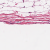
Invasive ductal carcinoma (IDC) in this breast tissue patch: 0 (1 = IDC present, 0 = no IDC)